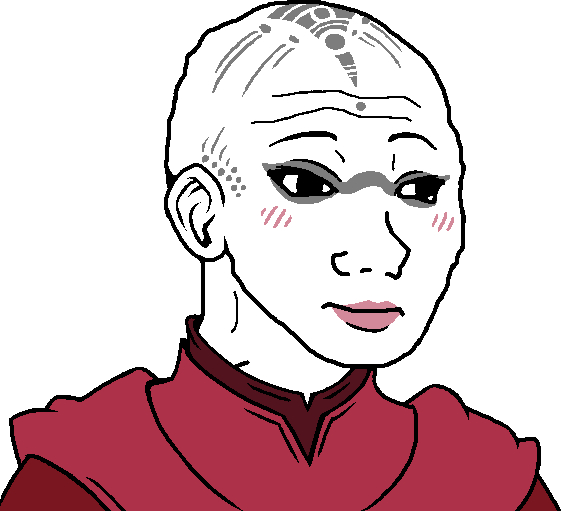
Label: 5_Trad_Wife